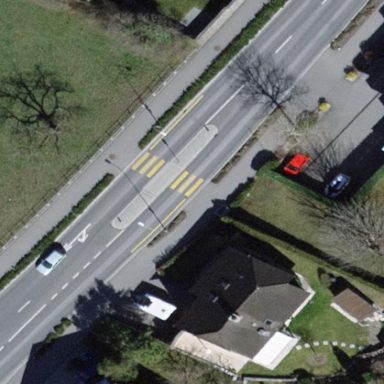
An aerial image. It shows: Concrete traffic calming island.